Гейзеры могут рассматриваться как большие подземные резервуары, наполненные грунтовой водой и прогреваемые земным теплом (см. рисунок).  Выход из них на поверхность Земли осуществляется через узкий канал, который в «спокойный» период практически целиком заполнен водой.
Считая, что «активный» период наступает, когда в подземном резервуаре закипает вода, и что во время извержения канал заполнен только паром, который выбрасывается наружу, оценить, какую часть воды теряет резервуар гейзера во время одного извержения. Глубина канала $h=90~м$; теплота испарения воды $\lambda=2.26 \cdot 10^{6}~Дж/кг$, теплоемкость воды $c=4.2 \cdot 10^{3}~Дж/(кг \cdot К)$. Зависимость давления насыщенного водяного пара от температуры задана на графике ниже.
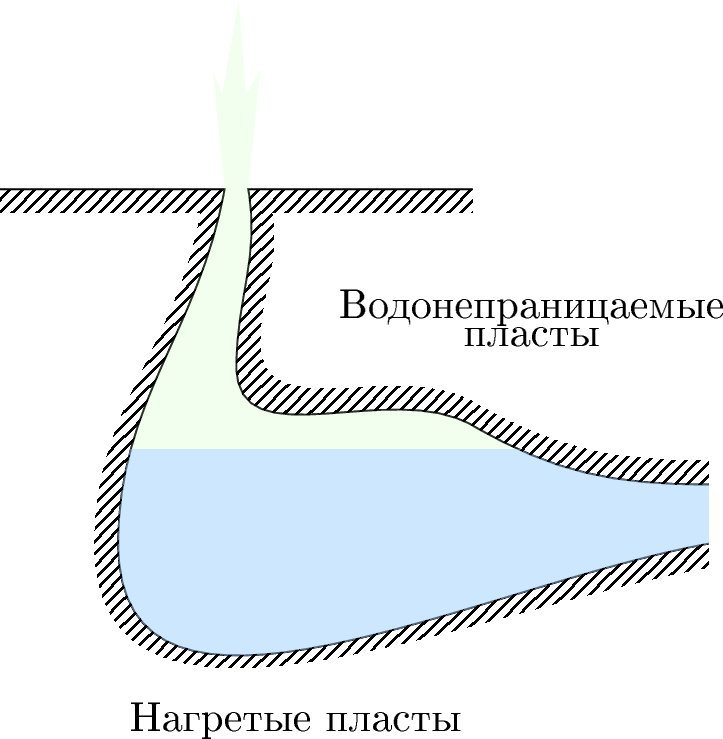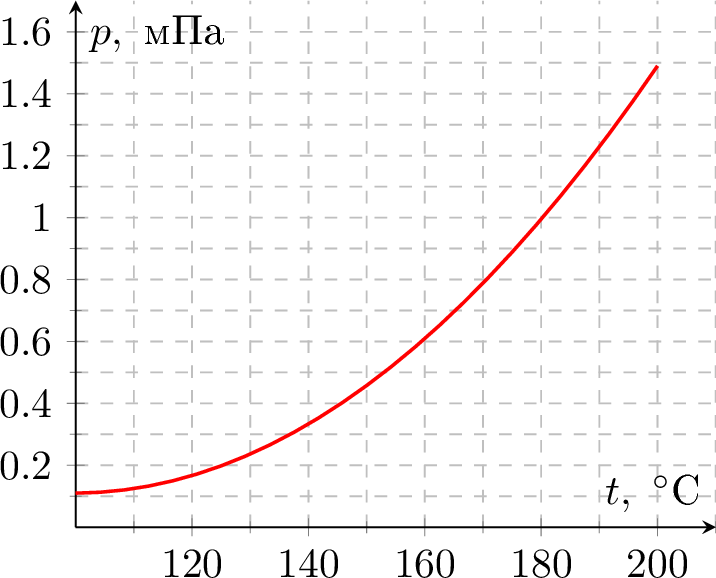
Ответ: $$ \frac{m}{M}= \frac{c \cdot \Delta t}{\lambda} \approx 0.15. $$ При извержении гейзер теряет около $15\text%$ воды.
Темы:
T, Термодинамика, Всероссийские, Теплота, Насыщенный пар